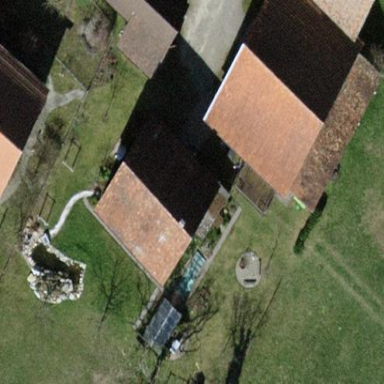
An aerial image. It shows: Farm building with gabled roof.